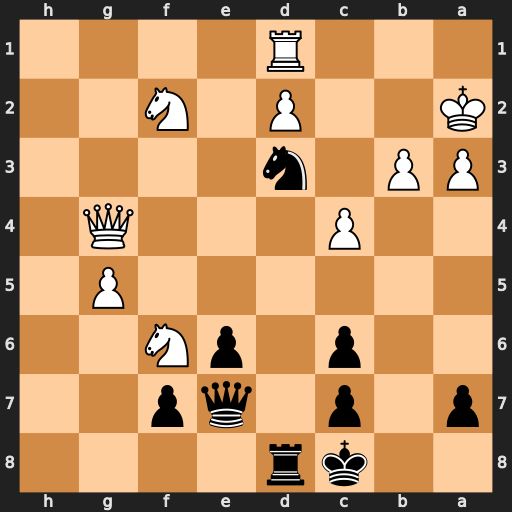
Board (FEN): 2kr4/p1p1qp2/2p1pN2/6P1/2P3Q1/PP1n4/K2P1N2/3R4
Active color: b
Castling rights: -
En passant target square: -
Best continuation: Nxf2 Qg1 Nxd1 Qxa7 Rxd2+ Kb1 Rb2+ Kc1 Rxb3